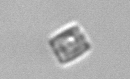
Label: Bacillariophyceae_morphotype1